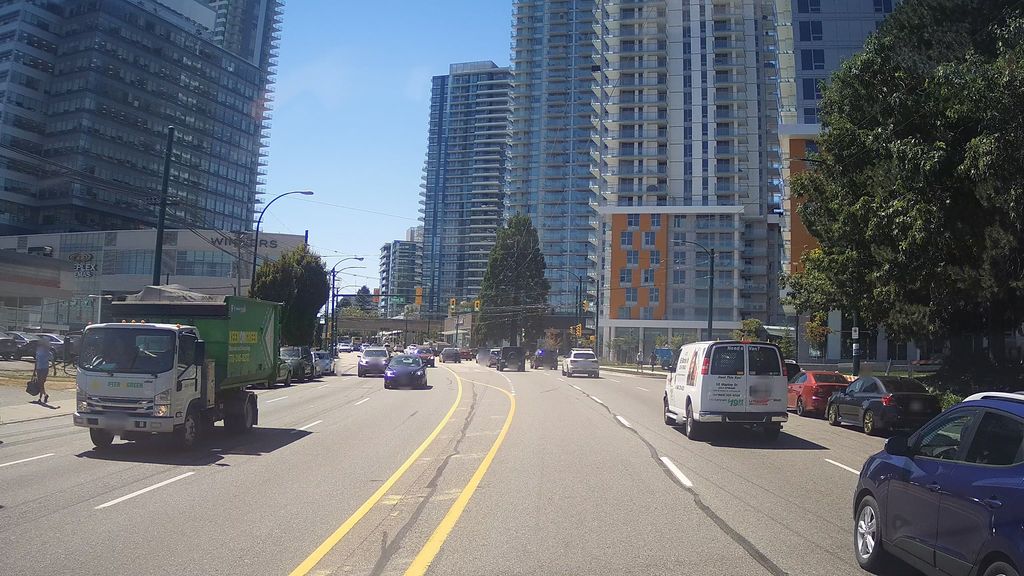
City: vancouver